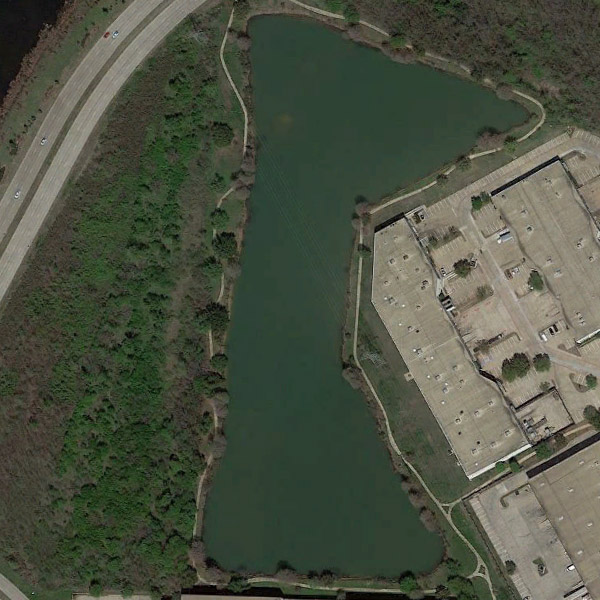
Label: Pond